Field crop: maize
Growth stage: 2
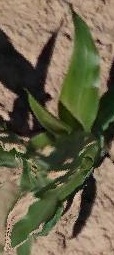
Species: maize